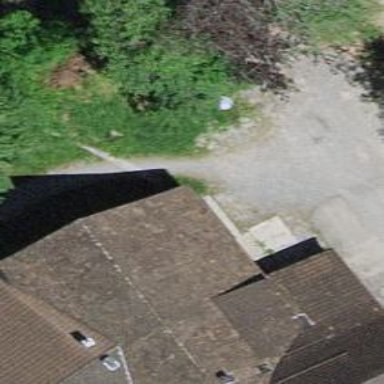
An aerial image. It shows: Dirt footway.